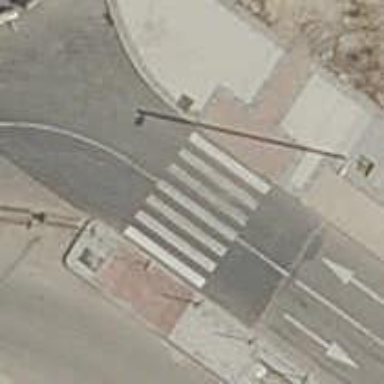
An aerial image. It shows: Uncontrolled zebra crossing on the road.